Question: I want to disable editor cell whenever mouse is entered in other specific cell. How can I achieve this functionality?

Like, whenever my mouse hovers over cell then button must be disabled like in 1st and 3rd row.
column is 'RepositoryItemButtonEdit' column.
This is my 'MouseMove' event:
'''
Private Sub gridViewLevel1_MouseMove(sender As Object, e As MouseEventArgs)
' Get a View at the current point.
Dim view As BaseView = GridControl.GetViewAt(e.Location)
' Retrieve information on the current View element.
Dim baseHI As BaseHitInfo = view.CalcHitInfo(e.Location)
Dim gridHI As GridHitInfo = TryCast(baseHI, GridHitInfo)
'Get Field Value
Dim fieldName As String = gridHI.View.GetRowCellValue(gridHI.RowHandle, gridHI.Column)
Dim row As DataRow = Nothing
If Not gridHI Is Nothing Then
lblHitInfo.Text = fieldName
row = gridHI.View.GetDataRow(gridHI.RowHandle)
Else
End If
End Sub
'''
In this way, I got the 'DataRow' but what to do next?
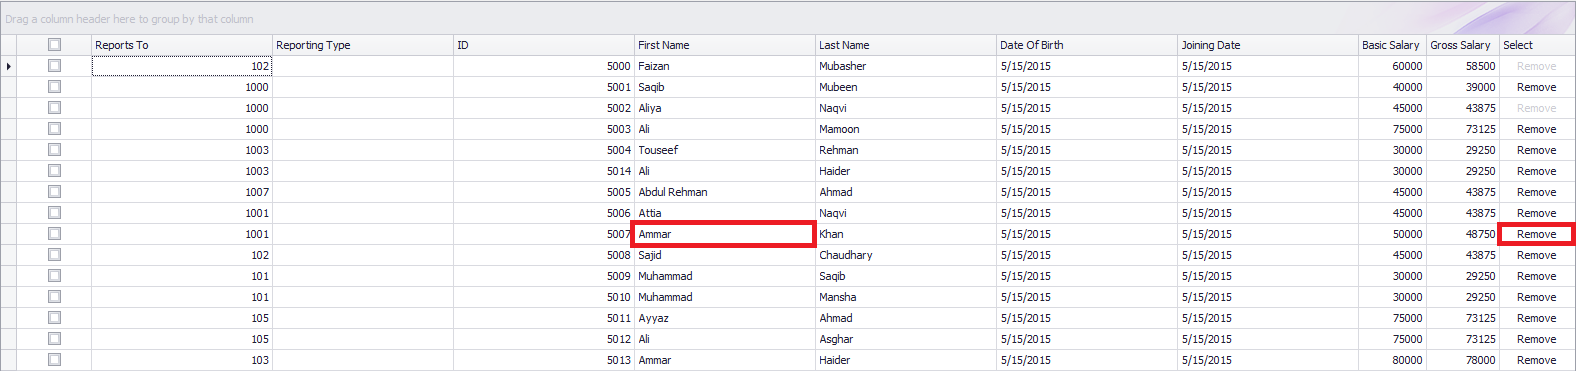
Answer: After getting answer of <URL> question! I am able to get this issue solved.
I have modified this event as follows!
'''
Private Sub GrdView_MouseMove(sender As Object, e As MouseEventArgs)
' Get a View at the current point.
Dim view As BaseView = GrdCntrlMain.GetViewAt(e.Location)
' Retrieve information on the current View element.
Dim baseHI As BaseHitInfo = view.CalcHitInfo(e.Location)
Dim gridHI As GridHitInfo = TryCast(baseHI, GridHitInfo)
If gridHI.InColumn Or gridHI.InDataRow Then
Dim cellValue As String = gridHI.View.GetRowCellValue(gridHI.RowHandle, gridHI.Column)
If cellValue = "Ammar" Then
GrdView.FocusedRowHandle = gridHI.RowHandle
GrdView.FocusedColumn = GrdView.Columns("Select")
GrdView.ShowEditor()
Dim editor = GrdView.ActiveEditor
editor.Enabled = False
Else
GrdView.FocusedRowHandle = gridHI.RowHandle
GrdView.FocusedColumn = GrdView.Columns("Select")
GrdView.ShowEditor()
Dim editor = GrdView.ActiveEditor
editor.Enabled = True
End If
End If
End Sub
'''
Though it will be called on every cell but you can restrict it to only for one column.